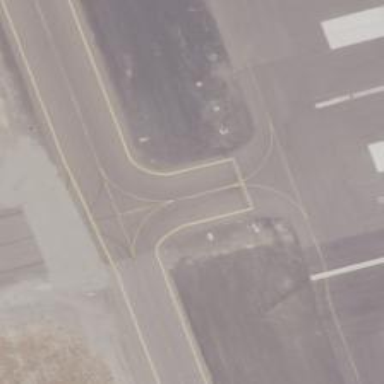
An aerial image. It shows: View of taxiway at the airport.